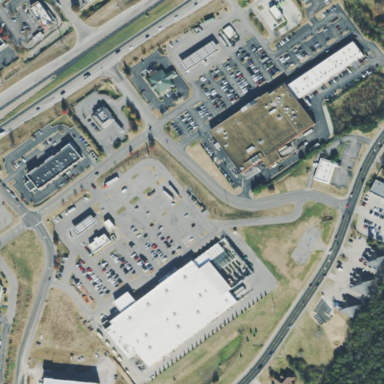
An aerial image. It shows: Retail area.